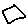
Label: hexagon